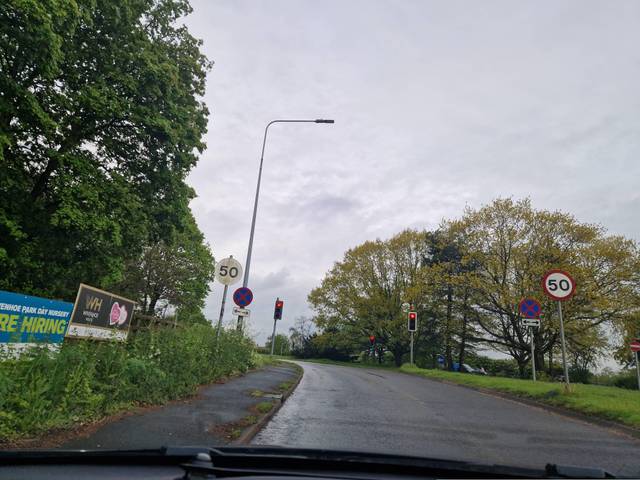
Region: United Kingdom
Coordinates: 51.881, 0.9522